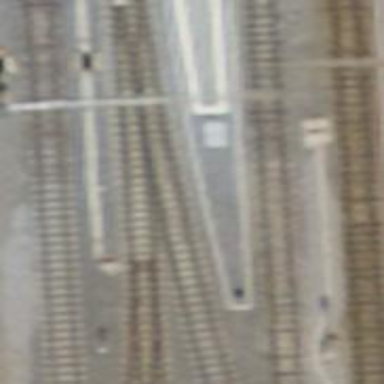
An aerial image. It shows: Narrow-gauge railway with electrified contact line.